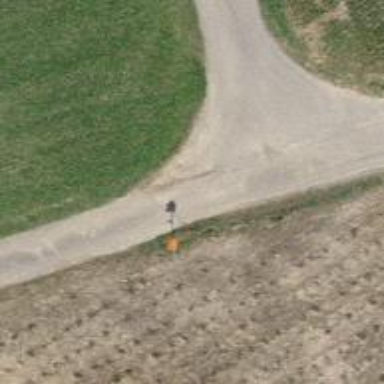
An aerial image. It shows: Pole with roof cover.